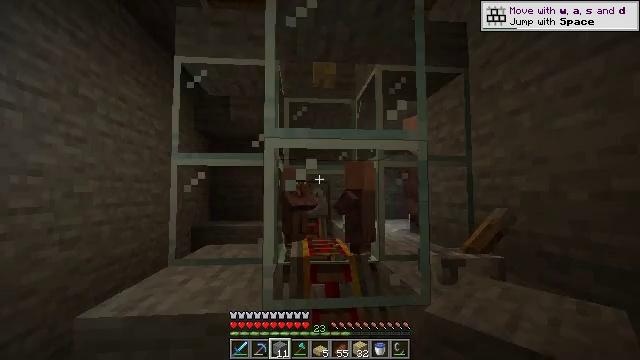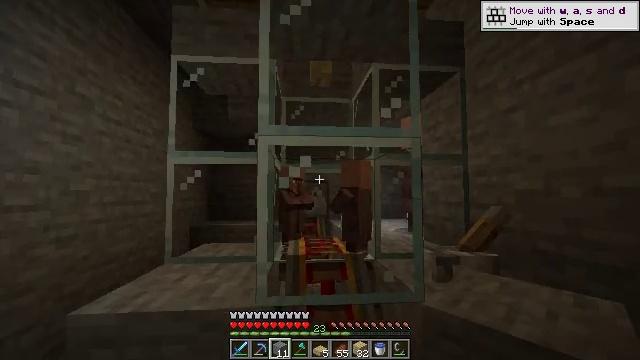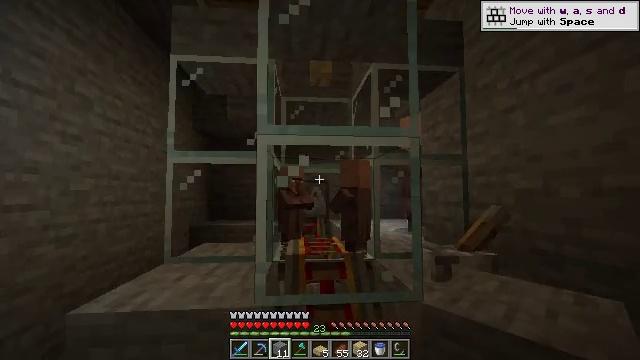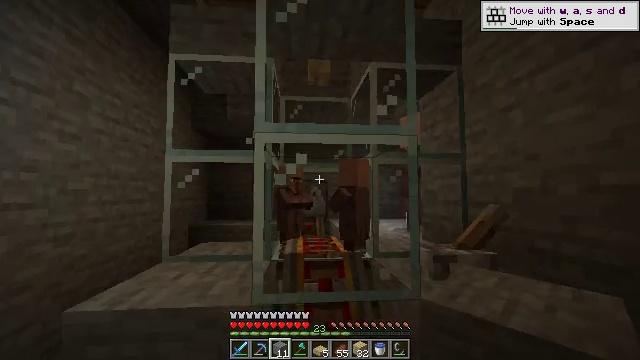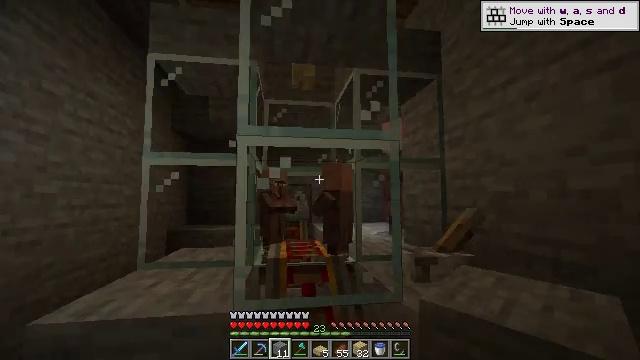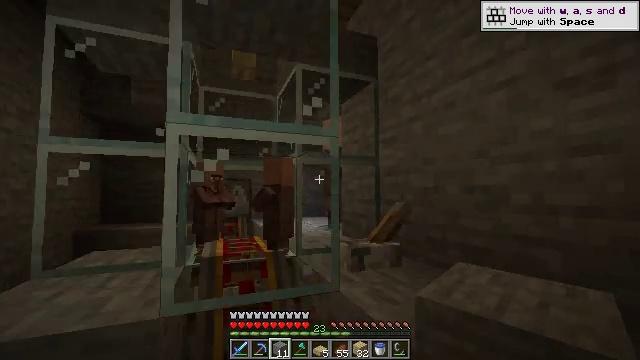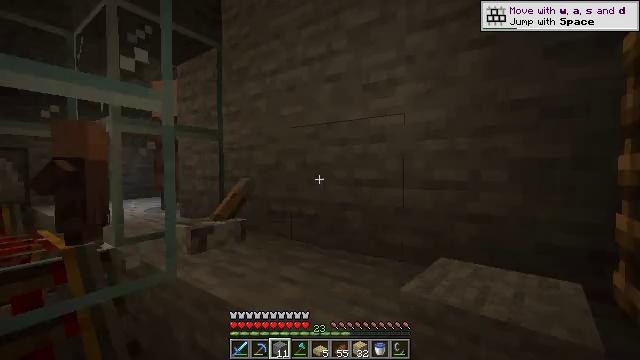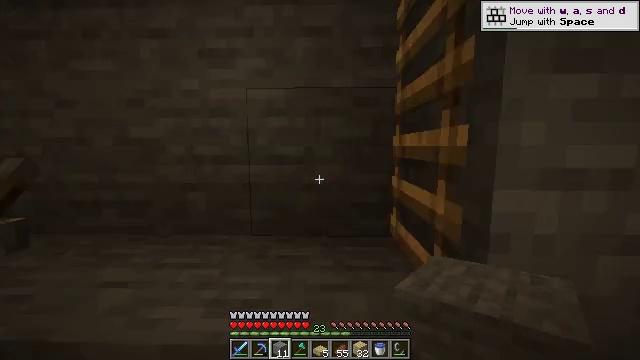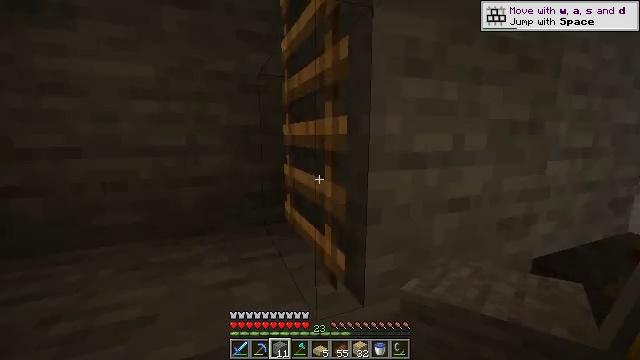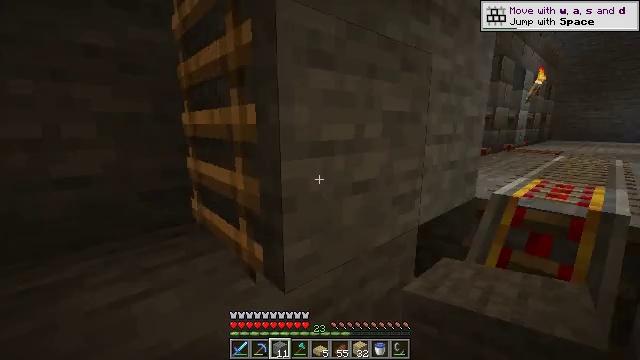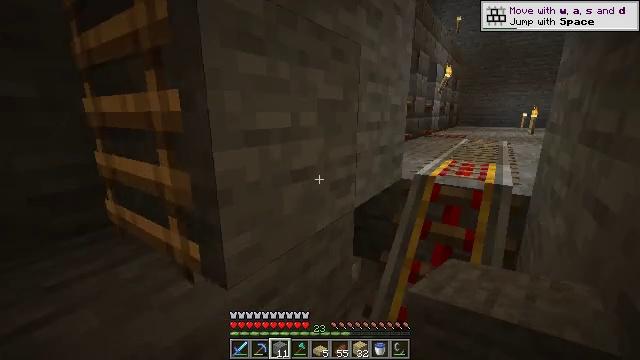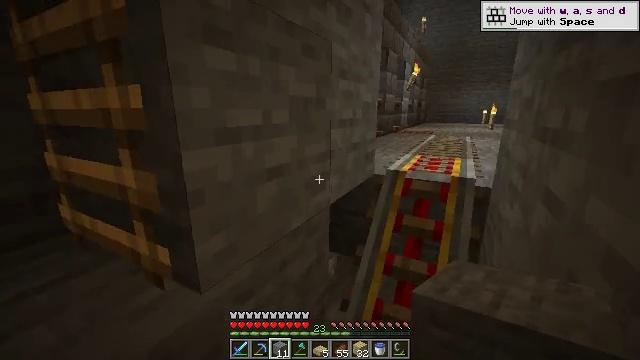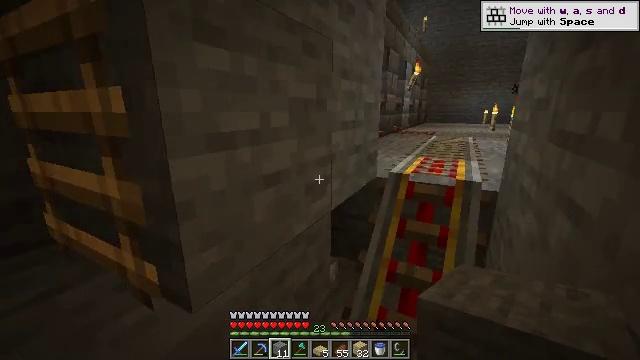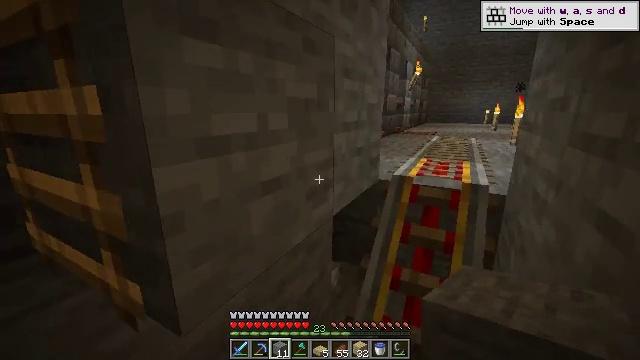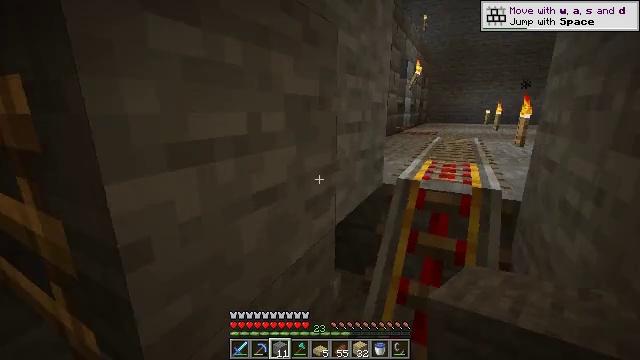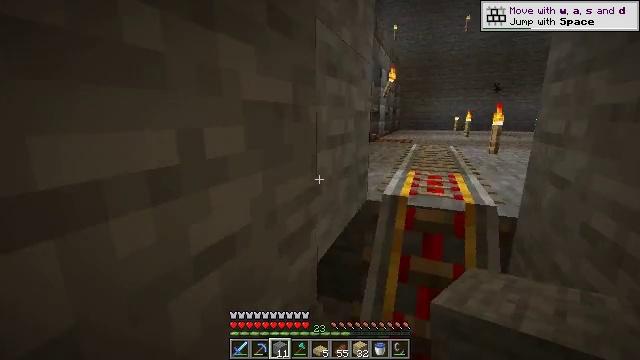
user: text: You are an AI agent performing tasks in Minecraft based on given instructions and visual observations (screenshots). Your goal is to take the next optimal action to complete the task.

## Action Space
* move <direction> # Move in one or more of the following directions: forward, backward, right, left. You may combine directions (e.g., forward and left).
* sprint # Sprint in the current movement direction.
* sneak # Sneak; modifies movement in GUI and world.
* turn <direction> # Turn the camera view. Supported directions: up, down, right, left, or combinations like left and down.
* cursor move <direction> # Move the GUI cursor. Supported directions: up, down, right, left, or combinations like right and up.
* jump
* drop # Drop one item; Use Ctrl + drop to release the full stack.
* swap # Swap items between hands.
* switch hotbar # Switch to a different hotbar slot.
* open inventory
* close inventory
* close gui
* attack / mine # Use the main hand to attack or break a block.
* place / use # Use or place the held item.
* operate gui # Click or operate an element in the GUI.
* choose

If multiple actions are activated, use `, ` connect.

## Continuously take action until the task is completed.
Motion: motion action
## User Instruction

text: Destroy the cauldron to put it in your inventory.
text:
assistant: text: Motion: no_op
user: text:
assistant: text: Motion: no_op
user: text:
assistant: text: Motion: no_op
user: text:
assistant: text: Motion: turn right
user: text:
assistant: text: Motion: turn right and down
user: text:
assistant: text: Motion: turn right and down
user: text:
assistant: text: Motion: turn right and down
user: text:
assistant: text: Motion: turn right and down
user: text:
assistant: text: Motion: turn right and down
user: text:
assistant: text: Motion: turn right and down
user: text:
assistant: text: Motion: turn right
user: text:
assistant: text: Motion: move forward
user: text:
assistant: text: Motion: move forward
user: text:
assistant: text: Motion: move forward
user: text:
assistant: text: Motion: move forward, turn right and up
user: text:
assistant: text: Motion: move forward, turn right and up
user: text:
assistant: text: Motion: move forward, turn right and up
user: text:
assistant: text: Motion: move forward
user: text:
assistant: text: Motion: move forward
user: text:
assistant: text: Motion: move forward, jump
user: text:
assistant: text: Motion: move forward, turn left and down, jump
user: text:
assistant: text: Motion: move forward, turn left, jump
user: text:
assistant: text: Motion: move forward, jump
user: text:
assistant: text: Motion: move forward and move right, turn left and down
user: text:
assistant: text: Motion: move forward and move right, turn left and down
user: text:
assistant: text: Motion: move forward and move right, turn left
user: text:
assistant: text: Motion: move forward and move right, turn left
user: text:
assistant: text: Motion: move forward and move right, turn left
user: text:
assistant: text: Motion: move forward and move right, turn left
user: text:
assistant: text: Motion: move forward and move right, turn left